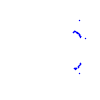
Particle: proton